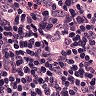
Metastatic tissue present: yes